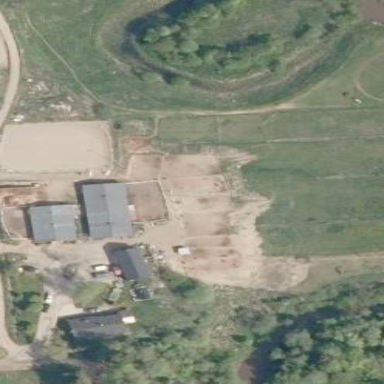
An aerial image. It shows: Fence around area designated for animal keeping.